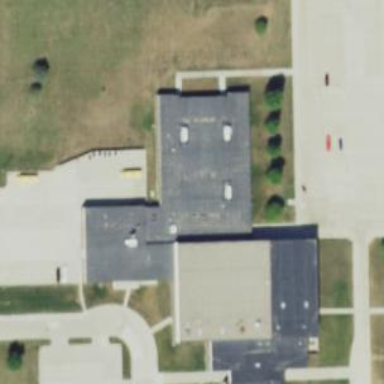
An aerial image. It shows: School.